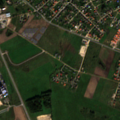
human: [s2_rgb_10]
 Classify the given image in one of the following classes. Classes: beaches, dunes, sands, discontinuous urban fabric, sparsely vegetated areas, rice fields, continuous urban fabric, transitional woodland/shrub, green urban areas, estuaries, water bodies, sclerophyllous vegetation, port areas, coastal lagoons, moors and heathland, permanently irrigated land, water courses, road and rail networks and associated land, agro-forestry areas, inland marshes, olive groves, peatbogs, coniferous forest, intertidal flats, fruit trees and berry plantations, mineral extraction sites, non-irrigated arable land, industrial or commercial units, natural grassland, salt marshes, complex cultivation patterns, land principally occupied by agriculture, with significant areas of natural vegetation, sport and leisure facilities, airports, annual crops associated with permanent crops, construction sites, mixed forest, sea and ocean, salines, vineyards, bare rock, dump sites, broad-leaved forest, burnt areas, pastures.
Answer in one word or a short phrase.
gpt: discontinuous urban fabric, industrial or commercial units, pastures, complex cultivation patterns, land principally occupied by agriculture, with significant areas of natural vegetation